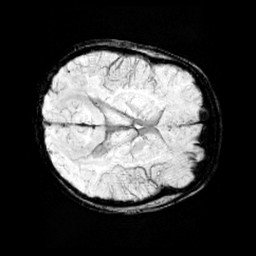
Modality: minIP
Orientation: axial
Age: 11
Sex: female
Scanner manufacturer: siemens
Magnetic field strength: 3 T
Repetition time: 0.027 s
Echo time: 0.02 s